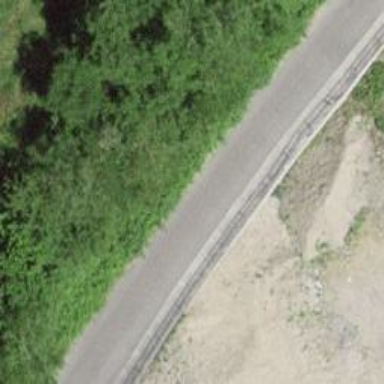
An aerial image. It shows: Retaining wall.